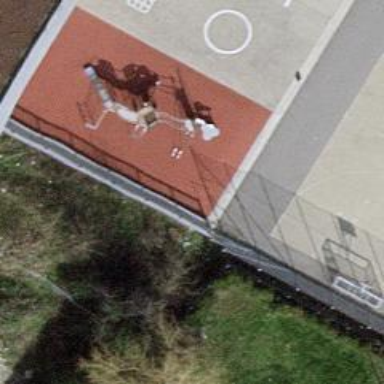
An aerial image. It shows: Playground area for leisure activities on the land.